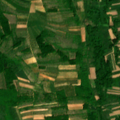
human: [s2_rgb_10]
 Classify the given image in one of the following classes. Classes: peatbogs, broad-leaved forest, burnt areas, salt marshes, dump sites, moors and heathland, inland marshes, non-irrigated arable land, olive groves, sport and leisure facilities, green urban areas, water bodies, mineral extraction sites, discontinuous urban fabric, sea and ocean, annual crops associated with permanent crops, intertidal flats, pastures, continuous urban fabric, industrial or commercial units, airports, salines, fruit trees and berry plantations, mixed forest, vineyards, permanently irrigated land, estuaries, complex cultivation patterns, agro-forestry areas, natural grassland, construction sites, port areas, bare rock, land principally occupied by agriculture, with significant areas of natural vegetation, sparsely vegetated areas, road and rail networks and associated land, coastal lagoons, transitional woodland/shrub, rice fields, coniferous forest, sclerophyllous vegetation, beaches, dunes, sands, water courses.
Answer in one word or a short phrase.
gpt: complex cultivation patterns, land principally occupied by agriculture, with significant areas of natural vegetation, broad-leaved forest